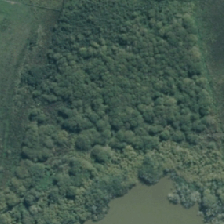
Land cover: herbaceous_freshwater_vege